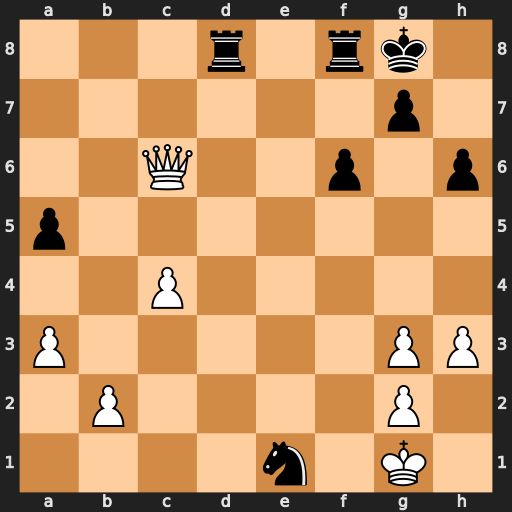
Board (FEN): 3r1rk1/6p1/2Q2p1p/p7/2P5/P5PP/1P4P1/4n1K1
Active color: w
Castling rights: -
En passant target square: -
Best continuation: Qe6+ Kh8 Qxe1